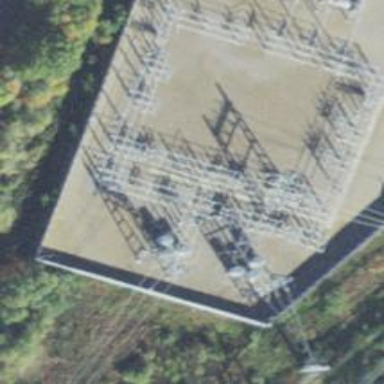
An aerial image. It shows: Switch used for power control.